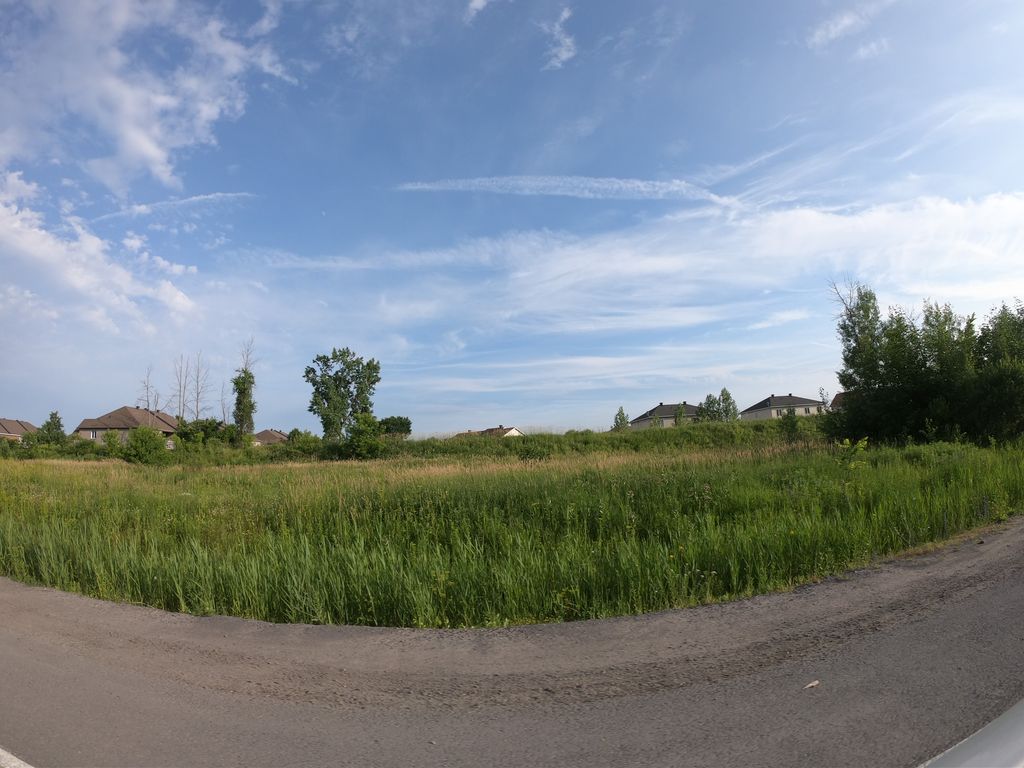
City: ottawa-gatineau